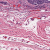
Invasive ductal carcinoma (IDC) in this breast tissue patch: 1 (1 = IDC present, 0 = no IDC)